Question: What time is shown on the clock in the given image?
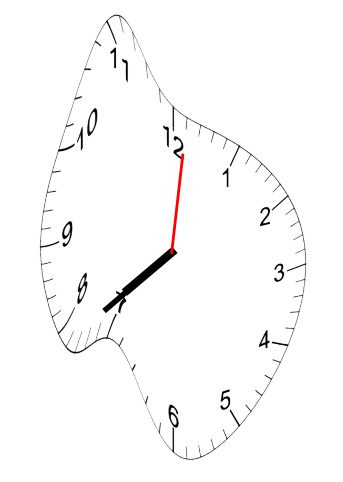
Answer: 07:38:01